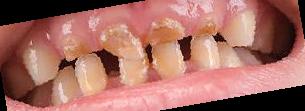
Condition: hypodontia